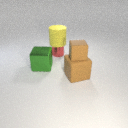
large yellow rubber cylinder above small red metal cylinder